Question: I'm getting a typedef redefinition error on two lines in MacTypes.h, in the following chunk of code:
'''
#if __LP64__
typedef unsigned int UInt32;
typedef signed int SInt32;
#else
typedef unsigned long UInt32; // error here
typedef signed long SInt32; // error here
#endif
'''
The Clang error points to the following previous definition, in CFBase.h (in CoreFoundation.framework):
'''
#if !defined(__MACTYPES__)
#if !defined(_OS_OSTYPES_H)
typedef unsigned char Boolean;
typedef unsigned char UInt8;
typedef signed char SInt8;
typedef unsigned short UInt16;
typedef signed short SInt16;
typedef unsigned int UInt32; // previous definition is here
typedef signed int SInt32; // previous definition is here
typedef uint64_t UInt64;
typedef int64_t SInt64;
typedef SInt32 OSStatus;
#endif
...
'''
This is very strange, since '__LP64__' is apparently always true on the Mac platform, so why is that typedef even being evaluated? And why is there a path of compilation in which two OS-provided definitions are contradicting each other?
EDIT: Here is a screenshot of the errors in Xcode.

I've blanked out the path of the file that includes '<Carbon/Carbon.h>' since it contains the name of my client (the file is the same for both errors). The full path names below that are as follows (all contained within Xcode.app/Contents/Developer/Platforms/MacOSX.platform/Developer/SDKs/MacOSX10.8.sdk/System/Library/Frameworks):
- - - - -
Update:
In my own code, just before '#include <Carbon/Carbon.h>' I've added the following:
'''
#if __LP64__
#error Has LP64
#else
#error Doesn't have LP64
#endif
'''
...and I'm getting the 'Doesn't have LP64' error, so this seems to be the root of the problem. However, when I compile the following in Sublime Text 2 (with SublimeClang)...
'''
int main()
{
#if __LP64__
#error Has LP64
#else
#error Doesn't have LP64
#endif
return 0;
}
'''
...I get "Has LP64". Doing a project text search for '#define __LP64__' I can't find anything in my project, and when searching for '__LP64__' it just comes up with a load of '#if's and '#ifdef's. Does anyone know where this error could have come from?
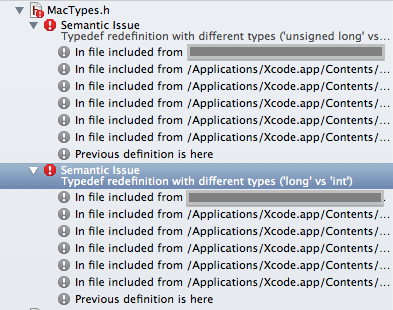
Answer: In the end it turned out this problem was due to multiple installs of Xcode: I had recently installed Xcode 4.4 (from the App Store) and I still had an install of Xcode 3 somewhere. I solved this by running 'uninstall-devtools' which removed Xcode 3, along with all its various paths in the Library and Developer folders. I'm not sure why conflicting installs of Xcode would cause a problem like this, but removing Xcode 3 solved it. I hope this helps anyone who has a problem like this - it's certainly not what I expected the problem to be.